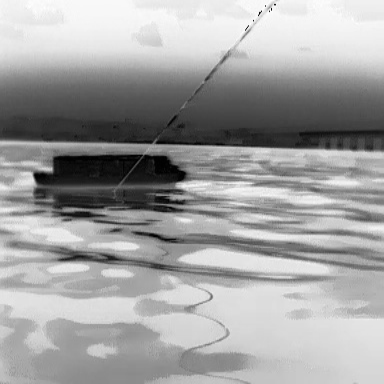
There is a fishing_boat in the infrared image.